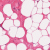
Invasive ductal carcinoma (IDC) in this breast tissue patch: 0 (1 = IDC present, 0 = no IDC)